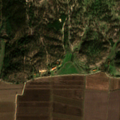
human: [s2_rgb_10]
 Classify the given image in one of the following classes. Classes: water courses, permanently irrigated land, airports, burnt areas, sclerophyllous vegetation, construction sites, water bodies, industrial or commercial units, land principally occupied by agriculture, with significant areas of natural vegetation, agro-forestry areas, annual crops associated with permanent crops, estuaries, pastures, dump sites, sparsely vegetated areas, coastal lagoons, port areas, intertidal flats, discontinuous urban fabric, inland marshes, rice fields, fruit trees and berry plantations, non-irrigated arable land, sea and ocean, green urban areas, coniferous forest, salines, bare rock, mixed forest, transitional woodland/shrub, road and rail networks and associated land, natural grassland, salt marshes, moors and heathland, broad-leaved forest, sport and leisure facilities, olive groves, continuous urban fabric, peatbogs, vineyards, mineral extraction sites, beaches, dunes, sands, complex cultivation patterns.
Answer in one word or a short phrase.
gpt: rice fields, broad-leaved forest, mixed forest